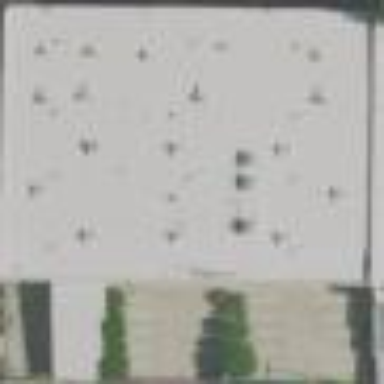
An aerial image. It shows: Industrial building.